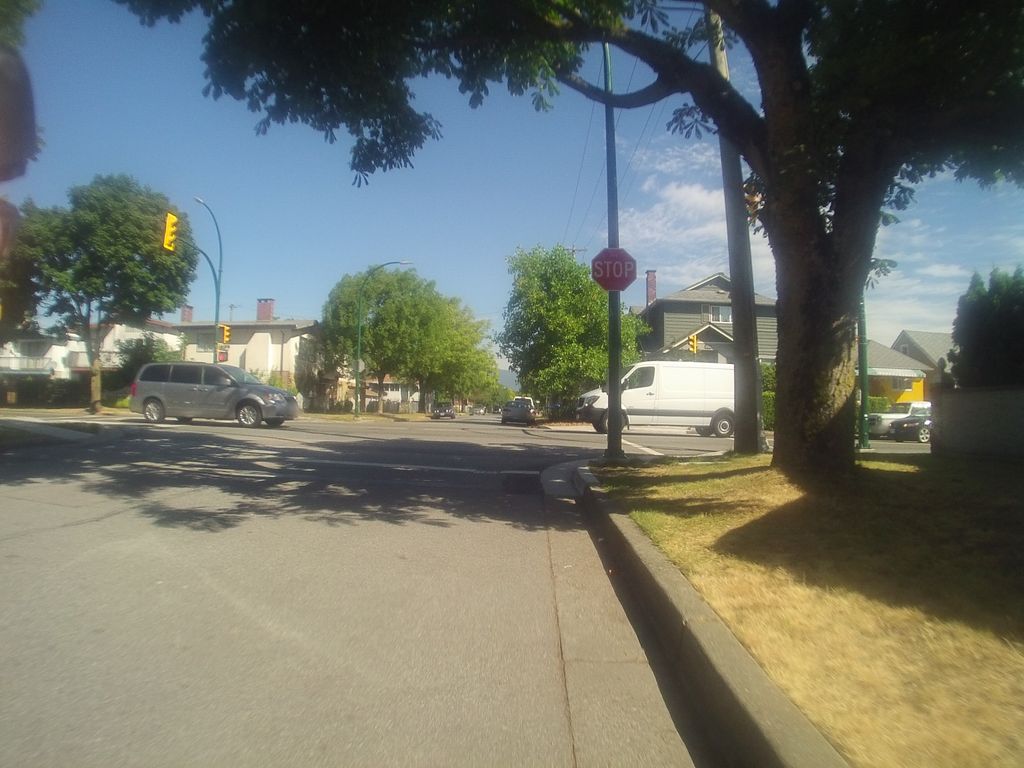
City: vancouver